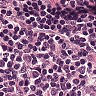
Metastatic tissue present: no